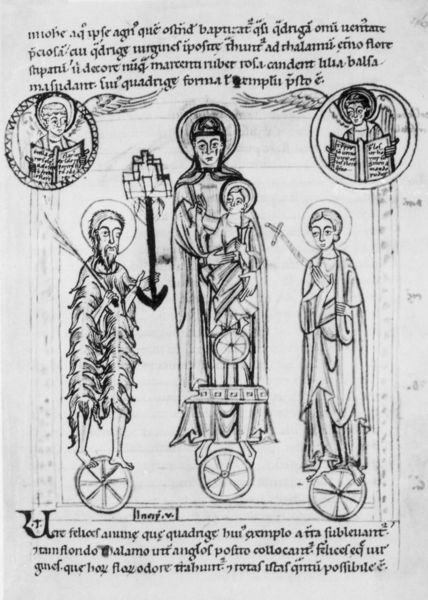
Titel: Speculum virginum
Institution: London, British Library (BL)
Schlagwörter: flügel, mann, weiß, frauen, stadt, frau, grau, männer, schwarz, zeichnung, bart, bibel, johannes, sockel, bild, kirche, figur, kutte, stehend, kind, blatt, rundbild, räder, engel, schrift, papier, baby, speichen, figuren, rad, palme, buch, medaillon, kreuz, zweig, seite, text, buchstaben, buchseite, fraun, pergament, palmzweig, heiligenschein, nimbus, schreiben, toga, heilige, anker, heilig, maria, madonna, pfeil, handschrift, latein, jesuskind, halo, heiligenscheine, buchmalerei, majuskel, nimben, muttergottes, manuskript, heilih, madonna mit jesusukind